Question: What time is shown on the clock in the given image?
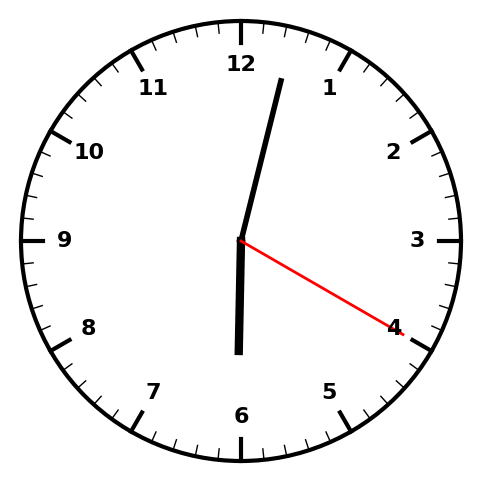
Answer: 06:02:20